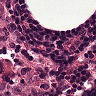
Metastatic tissue present: no